Question: After doing some minor modifications to my app and loading it up into the latest xcode version, I've noticed the following settings.
Should I remove armv6?
The option in the drop down says armv7, armv7s.
What should I set ?

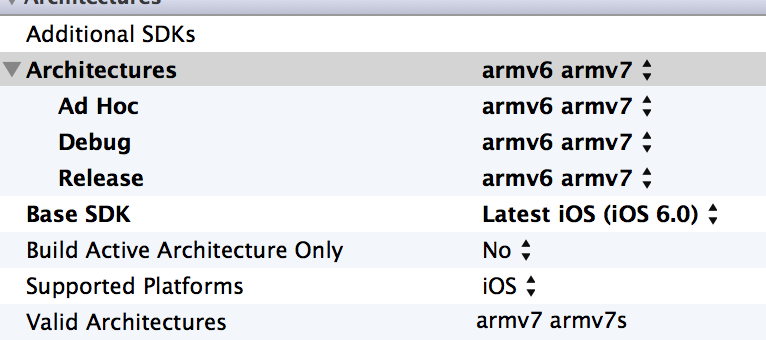
Answer: If you don't really want to support iPhone '3G' and lower (not '3GS') then you can remove 'armv6'. If you do, then you'll need to support only 'iOS 4.*' and lower, and i don't think you really need it.
So, you can feel free to remove 'armv6' from the list.